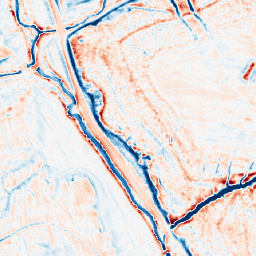
Category: edge_preserving
Decomposition family: anisotropic_diffusion
Decomposition parameters: iterations: 50
kappa: 30
gamma: 0.1
Upsampling method: area
Upsampling parameters: scale: 2
Upsampling scale: 2